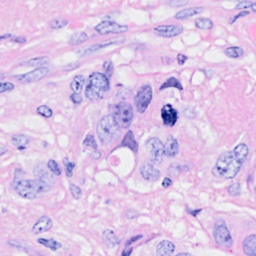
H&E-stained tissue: Breast